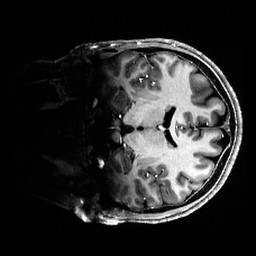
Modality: T1w
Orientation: coronal
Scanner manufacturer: siemens
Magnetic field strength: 6.98 T
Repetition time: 5 s
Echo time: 0.00343 s